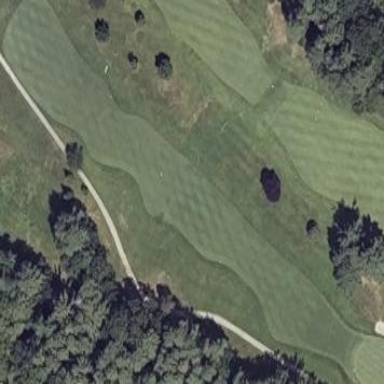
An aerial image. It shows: Golf fairway in the image.